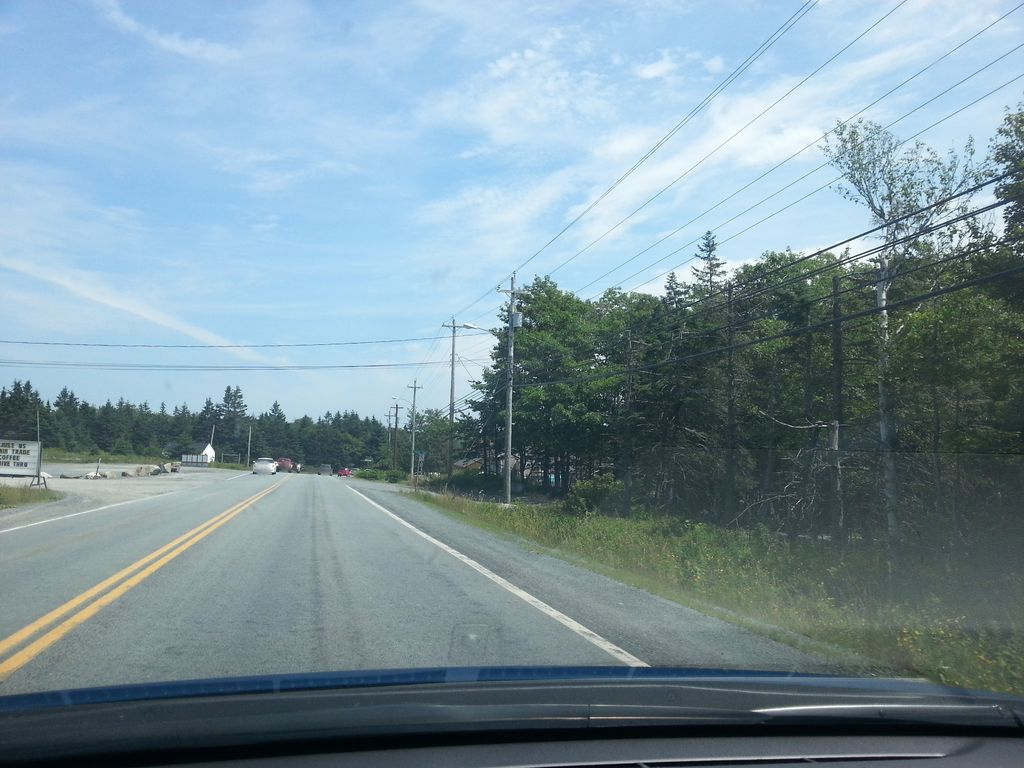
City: halifax